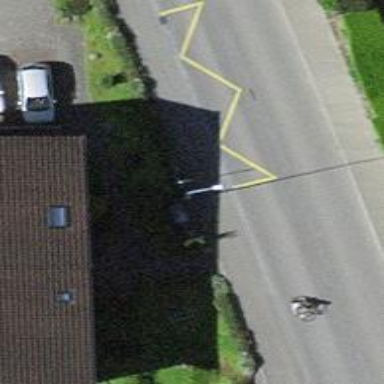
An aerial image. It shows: Platform for public transport on the road.